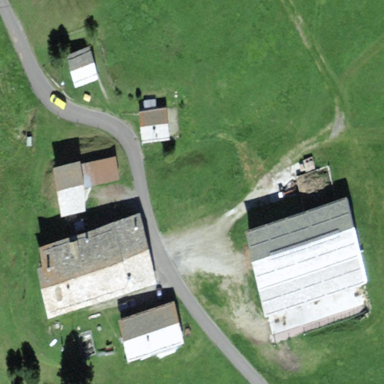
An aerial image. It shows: Farmyard area.